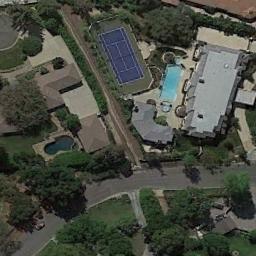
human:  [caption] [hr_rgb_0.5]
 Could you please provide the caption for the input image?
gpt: Tennis court and swimming pool next to the building, Surrounded by trees .

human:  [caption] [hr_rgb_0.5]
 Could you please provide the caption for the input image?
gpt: There are four tennis courts on the vacant lot .

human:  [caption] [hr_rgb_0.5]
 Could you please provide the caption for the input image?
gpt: Many buildings of different shapes are beside the tennis courts .

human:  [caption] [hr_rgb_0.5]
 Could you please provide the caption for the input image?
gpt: The tennis court is on the grass next to some buildings and trees .

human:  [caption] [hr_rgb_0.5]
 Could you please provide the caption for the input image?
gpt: There are some green trees and buildings near the tennis court .